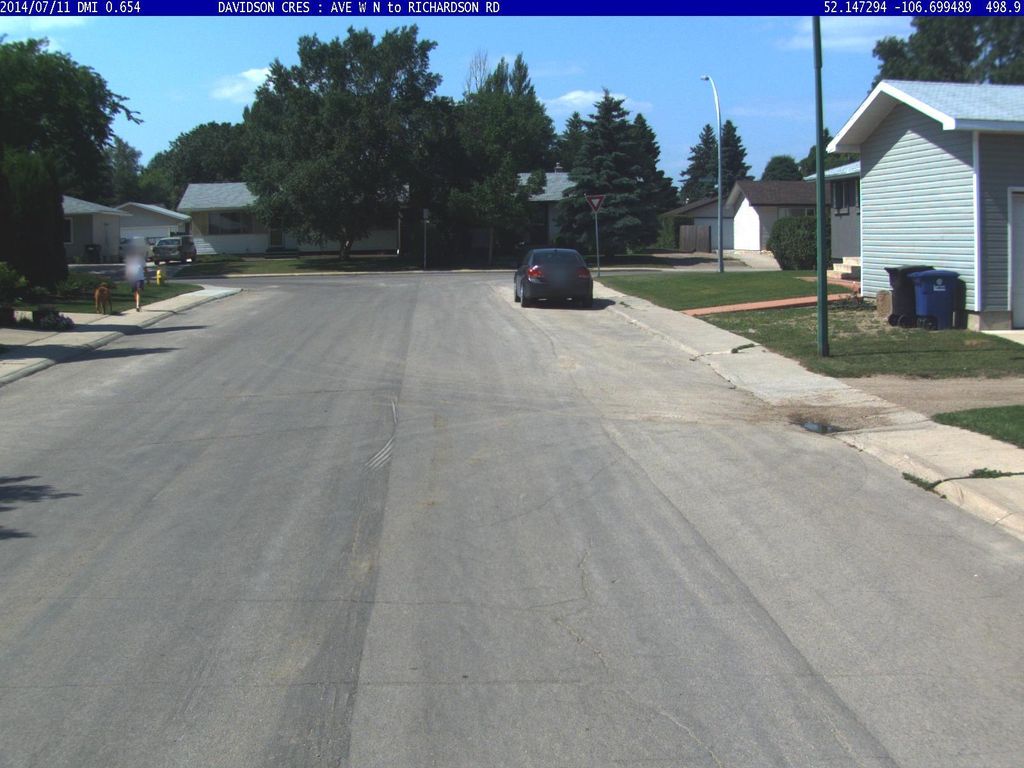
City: saskatoon